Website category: sports
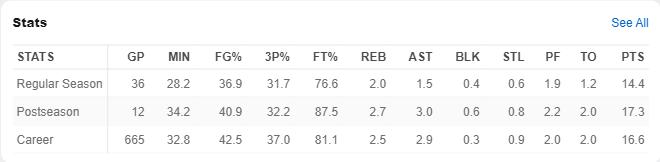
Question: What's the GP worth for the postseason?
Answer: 12

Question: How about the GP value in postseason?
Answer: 12

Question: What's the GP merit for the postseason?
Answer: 12

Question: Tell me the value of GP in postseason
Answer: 12

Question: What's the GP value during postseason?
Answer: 12

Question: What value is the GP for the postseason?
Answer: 12

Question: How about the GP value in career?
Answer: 665

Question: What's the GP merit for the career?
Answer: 665

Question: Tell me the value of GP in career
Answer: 665

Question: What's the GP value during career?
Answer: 665

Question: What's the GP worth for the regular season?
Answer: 36

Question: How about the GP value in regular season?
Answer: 36

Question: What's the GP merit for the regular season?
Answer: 36

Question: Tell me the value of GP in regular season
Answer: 36

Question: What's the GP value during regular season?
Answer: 36

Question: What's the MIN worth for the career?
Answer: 32.8

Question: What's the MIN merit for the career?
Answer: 32.8

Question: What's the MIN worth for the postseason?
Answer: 34.2

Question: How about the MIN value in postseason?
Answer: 34.2

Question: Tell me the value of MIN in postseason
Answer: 34.2

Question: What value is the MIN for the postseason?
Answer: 34.2

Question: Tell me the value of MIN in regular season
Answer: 28.2

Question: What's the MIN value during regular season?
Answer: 28.2

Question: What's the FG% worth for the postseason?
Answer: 40.9

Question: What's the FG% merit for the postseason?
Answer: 40.9

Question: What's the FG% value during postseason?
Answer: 40.9

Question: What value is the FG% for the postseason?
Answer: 40.9

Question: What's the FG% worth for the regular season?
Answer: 36.9

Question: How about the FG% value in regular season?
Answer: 36.9

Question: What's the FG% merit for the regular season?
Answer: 36.9

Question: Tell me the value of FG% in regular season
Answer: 36.9

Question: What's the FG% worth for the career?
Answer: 42.5

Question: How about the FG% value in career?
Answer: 42.5

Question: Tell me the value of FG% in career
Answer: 42.5

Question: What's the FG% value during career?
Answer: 42.5

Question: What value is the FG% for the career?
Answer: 42.5

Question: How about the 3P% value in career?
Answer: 37.0

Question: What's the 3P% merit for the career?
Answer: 37.0

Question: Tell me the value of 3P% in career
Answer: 37.0

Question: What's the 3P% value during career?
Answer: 37.0

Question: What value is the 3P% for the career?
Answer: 37.0

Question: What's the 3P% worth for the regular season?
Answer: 31.7

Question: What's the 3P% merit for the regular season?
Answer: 31.7

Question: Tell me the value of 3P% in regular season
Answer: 31.7

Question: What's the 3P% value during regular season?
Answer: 31.7

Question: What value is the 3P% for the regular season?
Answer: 31.7

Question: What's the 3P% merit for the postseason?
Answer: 32.2

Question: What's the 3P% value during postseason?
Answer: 32.2

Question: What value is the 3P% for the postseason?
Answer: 32.2

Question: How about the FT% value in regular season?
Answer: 76.6

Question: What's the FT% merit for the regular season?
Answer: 76.6

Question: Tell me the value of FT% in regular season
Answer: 76.6

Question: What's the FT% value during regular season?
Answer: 76.6

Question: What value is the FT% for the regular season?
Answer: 76.6

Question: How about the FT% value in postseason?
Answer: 87.5

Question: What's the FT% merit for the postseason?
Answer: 87.5

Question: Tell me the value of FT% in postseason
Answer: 87.5

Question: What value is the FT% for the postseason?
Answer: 87.5

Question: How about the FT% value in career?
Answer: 81.1

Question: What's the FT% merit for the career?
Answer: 81.1

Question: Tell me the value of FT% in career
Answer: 81.1

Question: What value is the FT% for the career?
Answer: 81.1

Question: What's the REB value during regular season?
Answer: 2.0

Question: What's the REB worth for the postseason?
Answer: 2.7